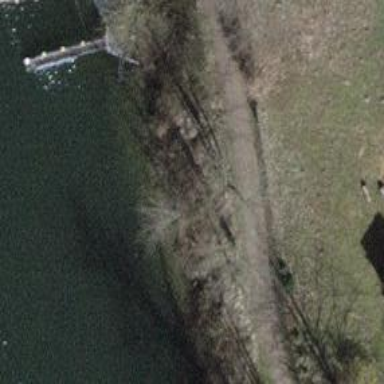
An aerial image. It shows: Bench.